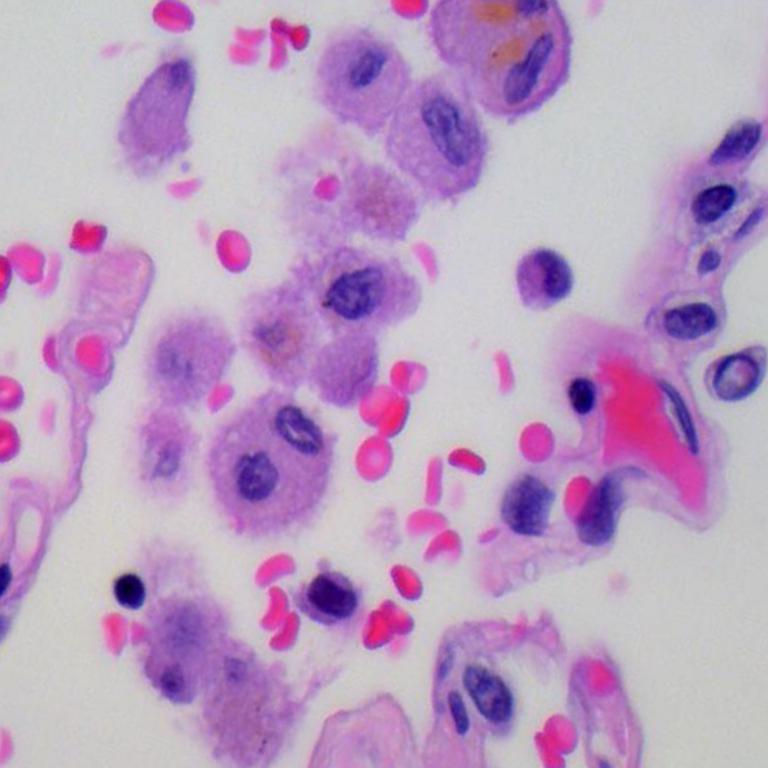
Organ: lung
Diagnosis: benign